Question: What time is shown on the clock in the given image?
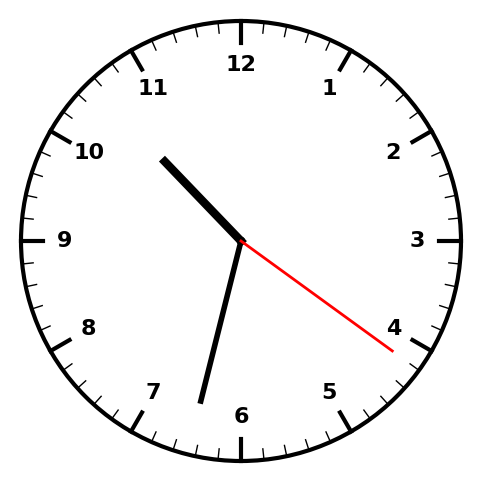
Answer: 10:32:21